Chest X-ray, PA view. Patient: 56 years old, sex M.
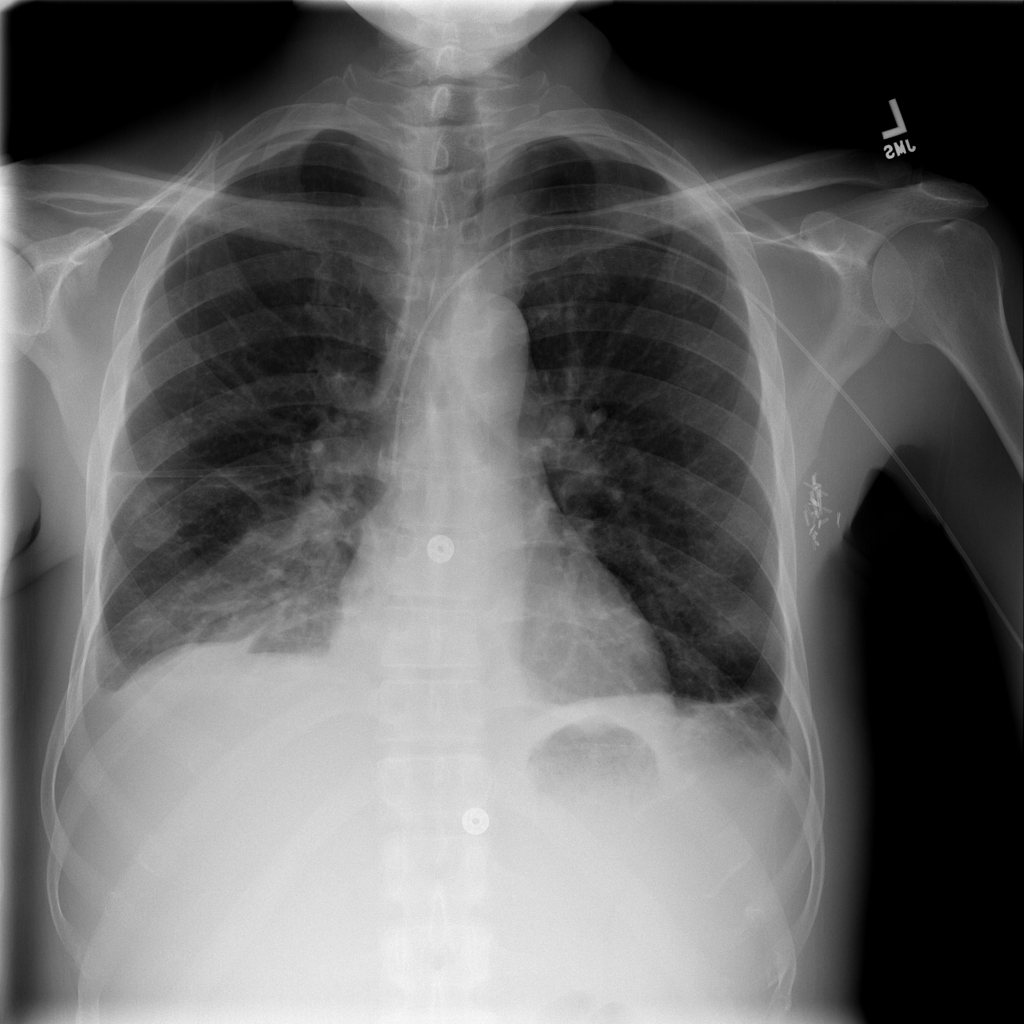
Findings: Effusion, Infiltration